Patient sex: M
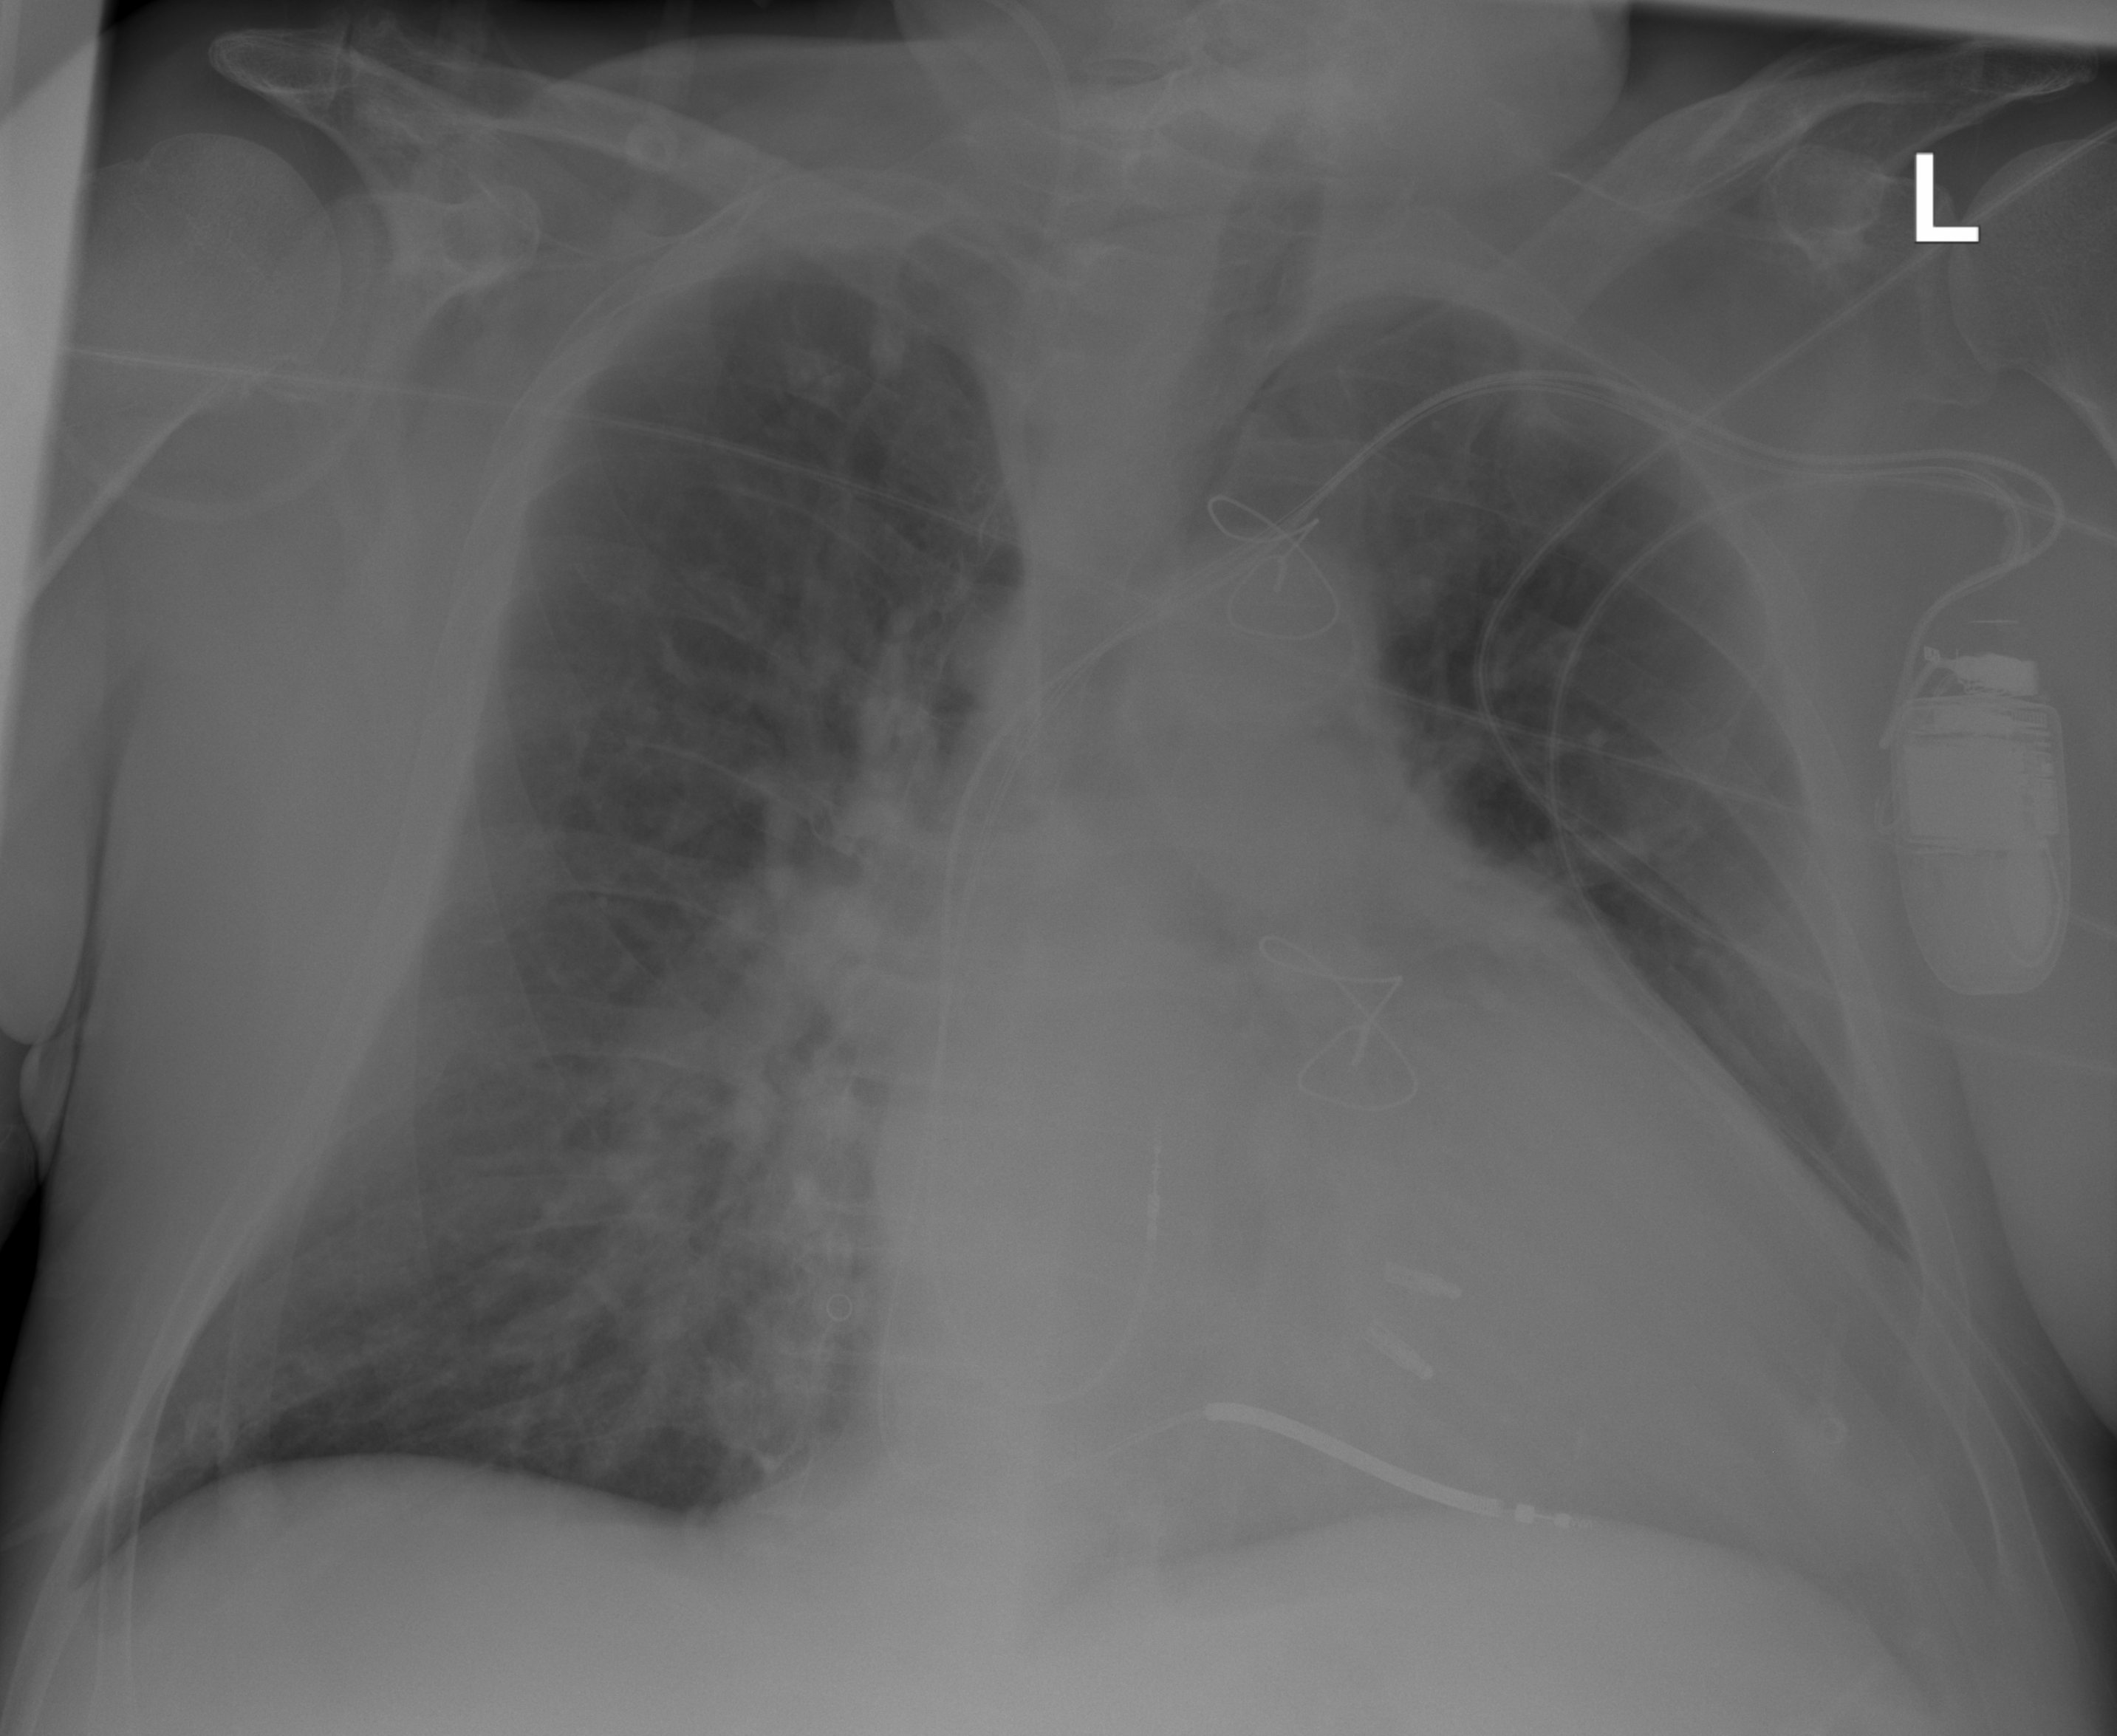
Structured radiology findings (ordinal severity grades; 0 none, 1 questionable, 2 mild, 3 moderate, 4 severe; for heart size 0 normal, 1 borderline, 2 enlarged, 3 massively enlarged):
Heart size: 2
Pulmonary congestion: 2
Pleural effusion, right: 0
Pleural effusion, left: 0
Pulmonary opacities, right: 2
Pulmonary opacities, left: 0
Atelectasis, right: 0
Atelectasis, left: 0